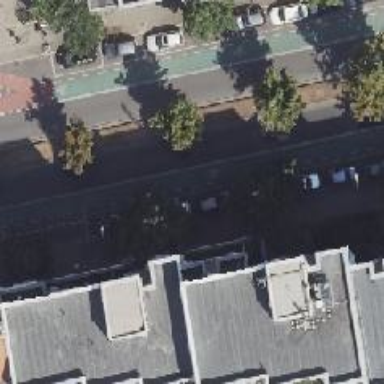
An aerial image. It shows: Urban tree with broadleaved deciduous leaves.